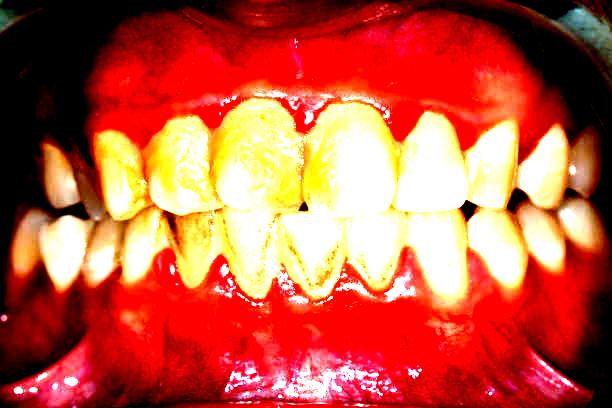
Condition: Calculus